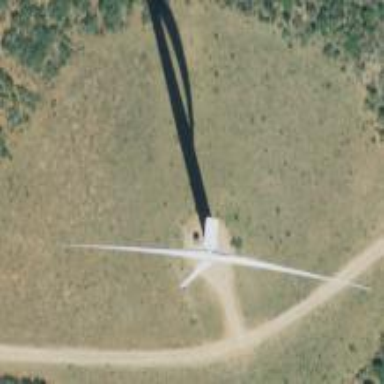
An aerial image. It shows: Wind generator using horizontal axis wind turbines.